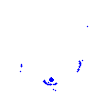
Particle: electron